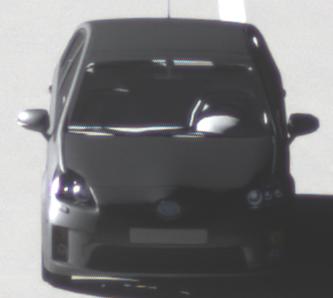
Make: Toyota
Model: Prius 1.5 Hybrid
Detailed model: Prius (HW2)
Model produced from: 2006/03
Model produced until: 2009/06
Doors: 5
Color: gray
Road condition: dry road
Daytime: morning or afternoon
Contrast: high contrast